Field crop: tomato
Growth stage: 1
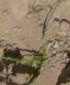
Species: cyperus